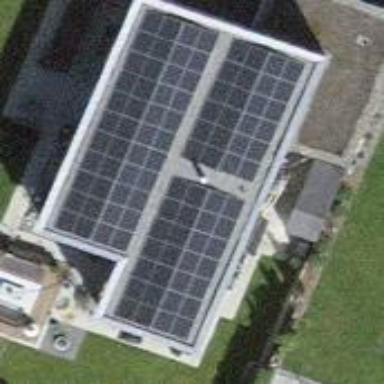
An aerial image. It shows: Solar power generator with photovoltaic panels.